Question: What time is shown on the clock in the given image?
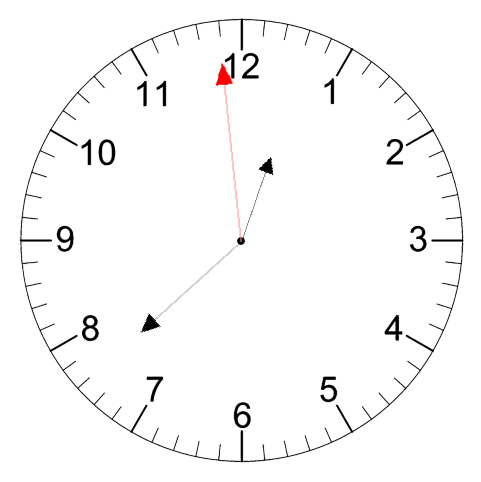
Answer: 12:37:59